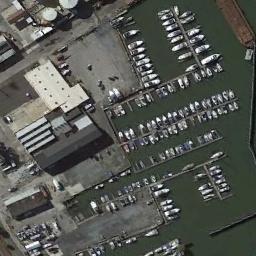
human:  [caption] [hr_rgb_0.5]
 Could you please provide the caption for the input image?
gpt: The harbor with lots of neatly docked boats is surrounded by some buildings and open areas .

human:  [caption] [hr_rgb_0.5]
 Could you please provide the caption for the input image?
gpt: Many ships are in the harbor .

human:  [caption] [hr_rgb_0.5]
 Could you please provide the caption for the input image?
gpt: Only a few boats stopped in the upper left corner of the harbor .

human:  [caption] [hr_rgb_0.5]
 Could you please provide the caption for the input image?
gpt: Some ships moored on the sea next to the harbor next to the building and parking lot .

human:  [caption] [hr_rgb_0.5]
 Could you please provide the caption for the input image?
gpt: There are some buildings and many ships at the harbor .